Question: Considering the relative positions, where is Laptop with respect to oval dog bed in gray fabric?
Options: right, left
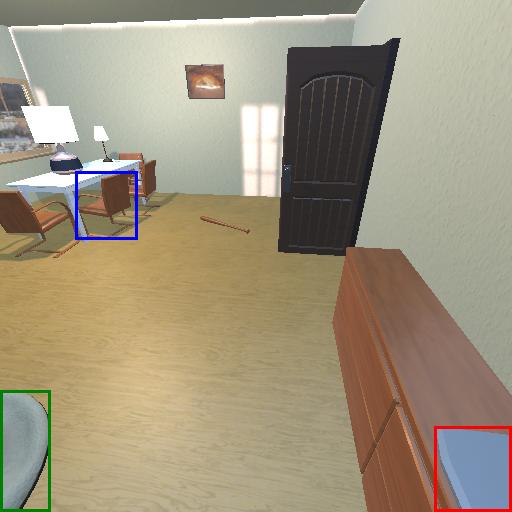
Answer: right